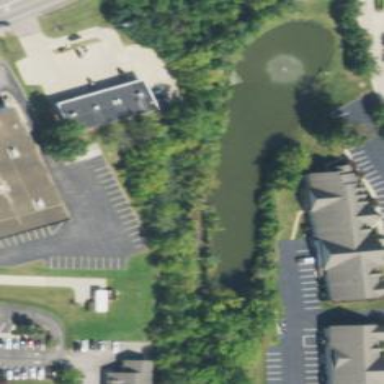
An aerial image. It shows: Serene pond surrounded by nature.